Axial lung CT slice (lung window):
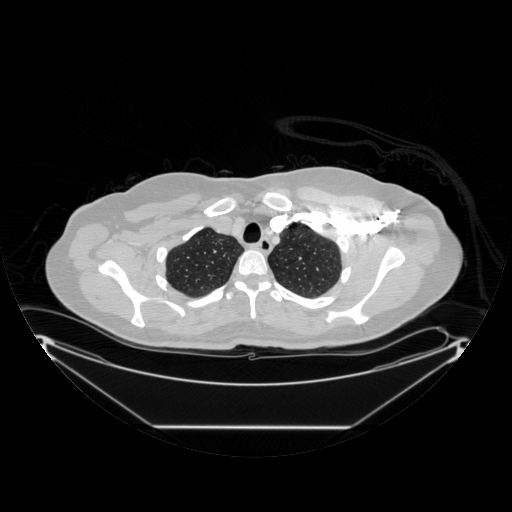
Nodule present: no